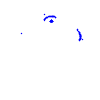
Particle: kaon